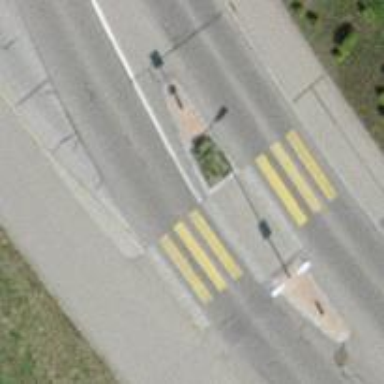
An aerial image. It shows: Uncontrolled zebra crossing with pedestrian island.